Question:
Hi,
I have a facilities table. I want to know which hotel_id has 2 facilities at the same time.
'''
SELECT *
from hotel_facilities_has
WHERE isHas='1' AND (facilities_id=1 AND facilities_id=2)
GROUP BY hotel_id
'''
with that no record.
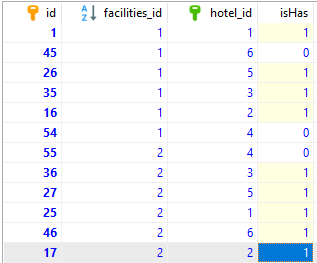
Answer: Your query does not work because you are looking for rows that satisify conditions simultaneously, which cannot happen. You need to look across rows of the same group.
Instead, you can filter on rows that satisfy either condition, and then ensure that you do have two rows per group:
'''
select hotel_id
from mytable
where isHas = 1 and facilities_id in (1, 2) -- one or the other
group by hotel_id
having count(*) = 2 -- two rows in the group
'''
If '(hotel_id, facilities_id )' tuples are not unique, you need 'having count(distinct facilities_id) = 2' instead.